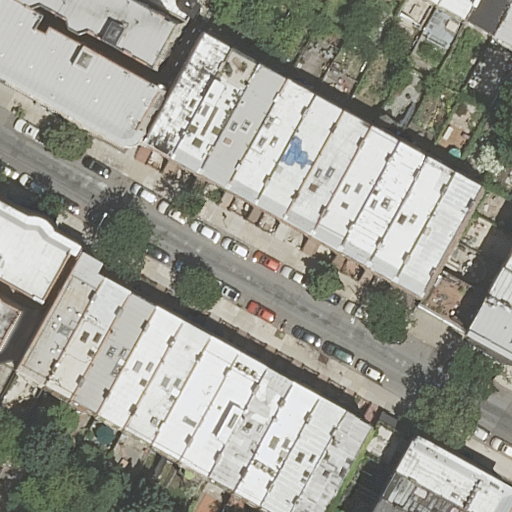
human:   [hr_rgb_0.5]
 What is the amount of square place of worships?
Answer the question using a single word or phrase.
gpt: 0

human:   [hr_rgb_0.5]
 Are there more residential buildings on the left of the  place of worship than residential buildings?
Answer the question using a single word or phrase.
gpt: no

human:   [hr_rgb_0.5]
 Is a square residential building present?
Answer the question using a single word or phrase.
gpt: no

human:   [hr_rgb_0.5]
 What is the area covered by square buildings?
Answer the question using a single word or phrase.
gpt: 0m2

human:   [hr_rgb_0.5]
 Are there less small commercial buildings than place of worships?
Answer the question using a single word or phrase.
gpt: yes

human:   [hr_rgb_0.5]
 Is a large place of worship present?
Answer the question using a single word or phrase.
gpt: no

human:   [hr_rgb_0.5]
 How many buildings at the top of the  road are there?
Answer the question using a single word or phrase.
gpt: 16

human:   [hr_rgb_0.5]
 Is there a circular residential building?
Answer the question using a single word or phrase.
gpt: no

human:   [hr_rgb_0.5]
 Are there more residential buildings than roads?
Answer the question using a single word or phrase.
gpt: yes

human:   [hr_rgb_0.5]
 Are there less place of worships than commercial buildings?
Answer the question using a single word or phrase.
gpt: no

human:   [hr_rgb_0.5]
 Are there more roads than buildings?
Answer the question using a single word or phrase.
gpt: no

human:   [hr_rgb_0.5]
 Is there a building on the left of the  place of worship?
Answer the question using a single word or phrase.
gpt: yes

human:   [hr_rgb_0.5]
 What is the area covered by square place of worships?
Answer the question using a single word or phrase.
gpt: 0m2

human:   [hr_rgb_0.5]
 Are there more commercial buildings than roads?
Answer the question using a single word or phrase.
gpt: no

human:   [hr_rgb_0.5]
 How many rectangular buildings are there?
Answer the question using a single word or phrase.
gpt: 33

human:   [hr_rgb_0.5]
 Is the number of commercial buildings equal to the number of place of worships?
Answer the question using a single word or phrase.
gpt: no

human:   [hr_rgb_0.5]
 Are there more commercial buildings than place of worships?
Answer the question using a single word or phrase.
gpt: no

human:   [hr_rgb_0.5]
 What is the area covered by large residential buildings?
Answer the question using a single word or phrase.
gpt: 0m2

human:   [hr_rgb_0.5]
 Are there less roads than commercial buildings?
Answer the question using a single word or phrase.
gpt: no

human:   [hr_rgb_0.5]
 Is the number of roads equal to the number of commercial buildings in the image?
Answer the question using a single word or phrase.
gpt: no

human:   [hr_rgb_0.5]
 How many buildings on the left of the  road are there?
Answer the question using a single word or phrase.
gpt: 12

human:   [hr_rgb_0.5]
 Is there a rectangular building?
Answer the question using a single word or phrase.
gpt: yes

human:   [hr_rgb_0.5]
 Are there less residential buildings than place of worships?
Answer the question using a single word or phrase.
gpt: no

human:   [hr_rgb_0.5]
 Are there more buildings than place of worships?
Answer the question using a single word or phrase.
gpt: yes

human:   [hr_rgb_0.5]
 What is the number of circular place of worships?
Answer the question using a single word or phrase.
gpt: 0

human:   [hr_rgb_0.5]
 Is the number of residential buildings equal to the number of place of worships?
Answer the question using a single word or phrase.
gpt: no

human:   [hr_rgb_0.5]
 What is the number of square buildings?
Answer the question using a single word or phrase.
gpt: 0

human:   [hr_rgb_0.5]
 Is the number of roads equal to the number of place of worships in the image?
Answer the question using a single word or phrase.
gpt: yes

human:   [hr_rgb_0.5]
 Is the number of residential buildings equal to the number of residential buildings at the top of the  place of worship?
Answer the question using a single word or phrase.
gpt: no

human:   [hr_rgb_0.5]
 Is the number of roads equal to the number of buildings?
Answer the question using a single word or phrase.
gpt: no

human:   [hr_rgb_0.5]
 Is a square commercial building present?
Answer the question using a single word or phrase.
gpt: no

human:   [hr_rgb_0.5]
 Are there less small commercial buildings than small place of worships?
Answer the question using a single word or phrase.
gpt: yes

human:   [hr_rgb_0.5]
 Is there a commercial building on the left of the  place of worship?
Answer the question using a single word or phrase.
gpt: no

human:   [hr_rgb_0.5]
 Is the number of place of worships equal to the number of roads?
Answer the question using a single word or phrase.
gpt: yes

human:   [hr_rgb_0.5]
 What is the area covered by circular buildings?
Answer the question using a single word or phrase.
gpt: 0m2

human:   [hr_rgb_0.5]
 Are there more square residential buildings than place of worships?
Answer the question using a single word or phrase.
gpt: no